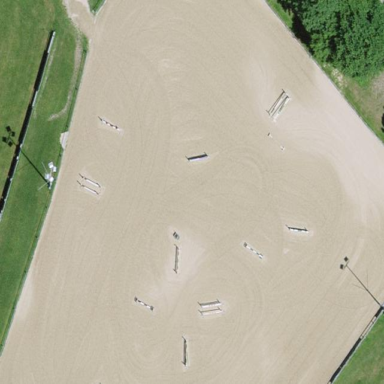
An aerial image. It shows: Equestrian pitch with sand surface.